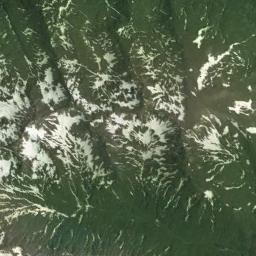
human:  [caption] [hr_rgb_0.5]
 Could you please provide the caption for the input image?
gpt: There is a lot of snow on the snowberg .

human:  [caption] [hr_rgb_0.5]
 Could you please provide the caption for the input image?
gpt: The snowberg is partly covered with snow and ice and the color of the mountain is brown .

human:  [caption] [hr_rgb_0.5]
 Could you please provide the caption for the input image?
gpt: White, Brown, And green transitions from the peaks to the bottom of the peaks in the Snow Mountain Range .

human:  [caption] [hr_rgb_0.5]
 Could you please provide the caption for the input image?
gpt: The snow berg is consist of bare land and white snow .

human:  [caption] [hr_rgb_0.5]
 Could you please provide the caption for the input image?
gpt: There are green land and some snow on the snowberg .